Interaction volume radius: 10 \u00c5
Interaction volume height: 25 \u00c5
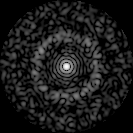
Disorder parameter: 0.8282